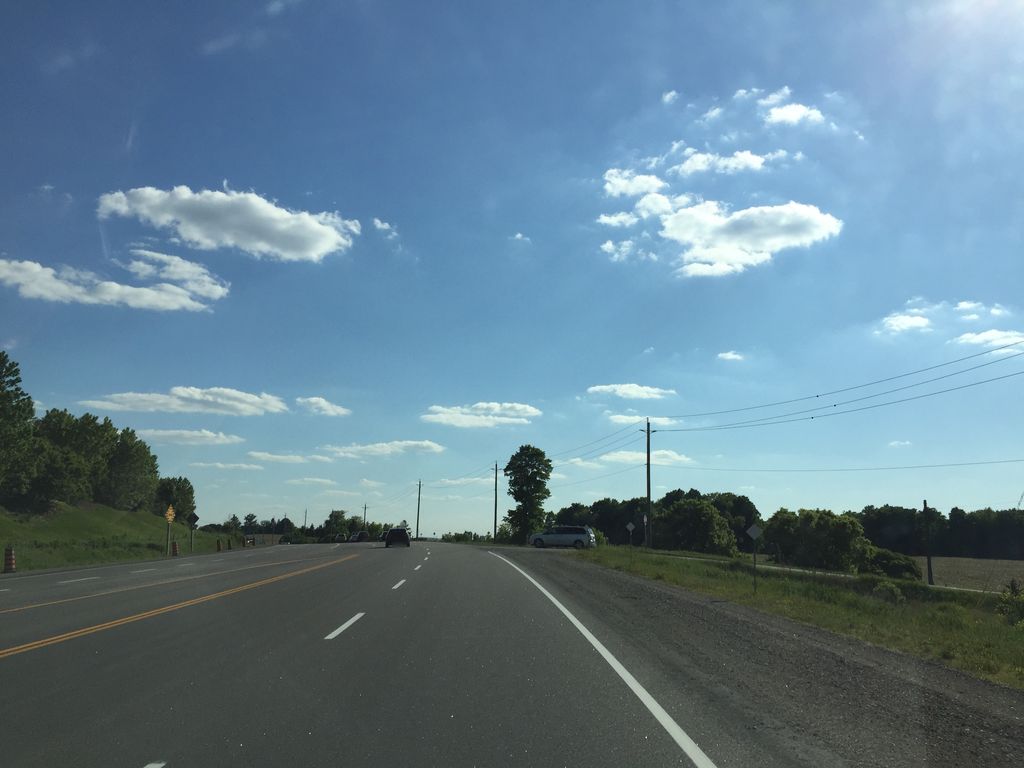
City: kitchener-waterloo